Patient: sex M, age 68
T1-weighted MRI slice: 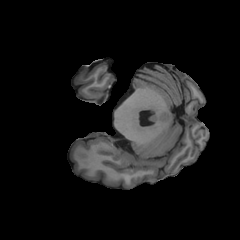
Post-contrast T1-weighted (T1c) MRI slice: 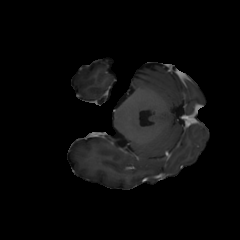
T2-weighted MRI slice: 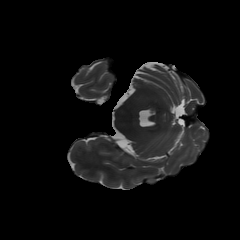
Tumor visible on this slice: no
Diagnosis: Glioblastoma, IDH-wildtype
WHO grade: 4